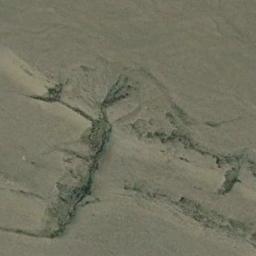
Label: desert